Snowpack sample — Buffalo Mountain, Silverthorne, Colorado, USA (2/22/26, 2:02 PM MST)
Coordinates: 39.622, -106.113
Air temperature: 33 °F
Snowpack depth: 63 cm
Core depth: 10 cm
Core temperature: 30.2 °F
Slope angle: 11°, slope face: 116°
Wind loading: low
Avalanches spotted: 0
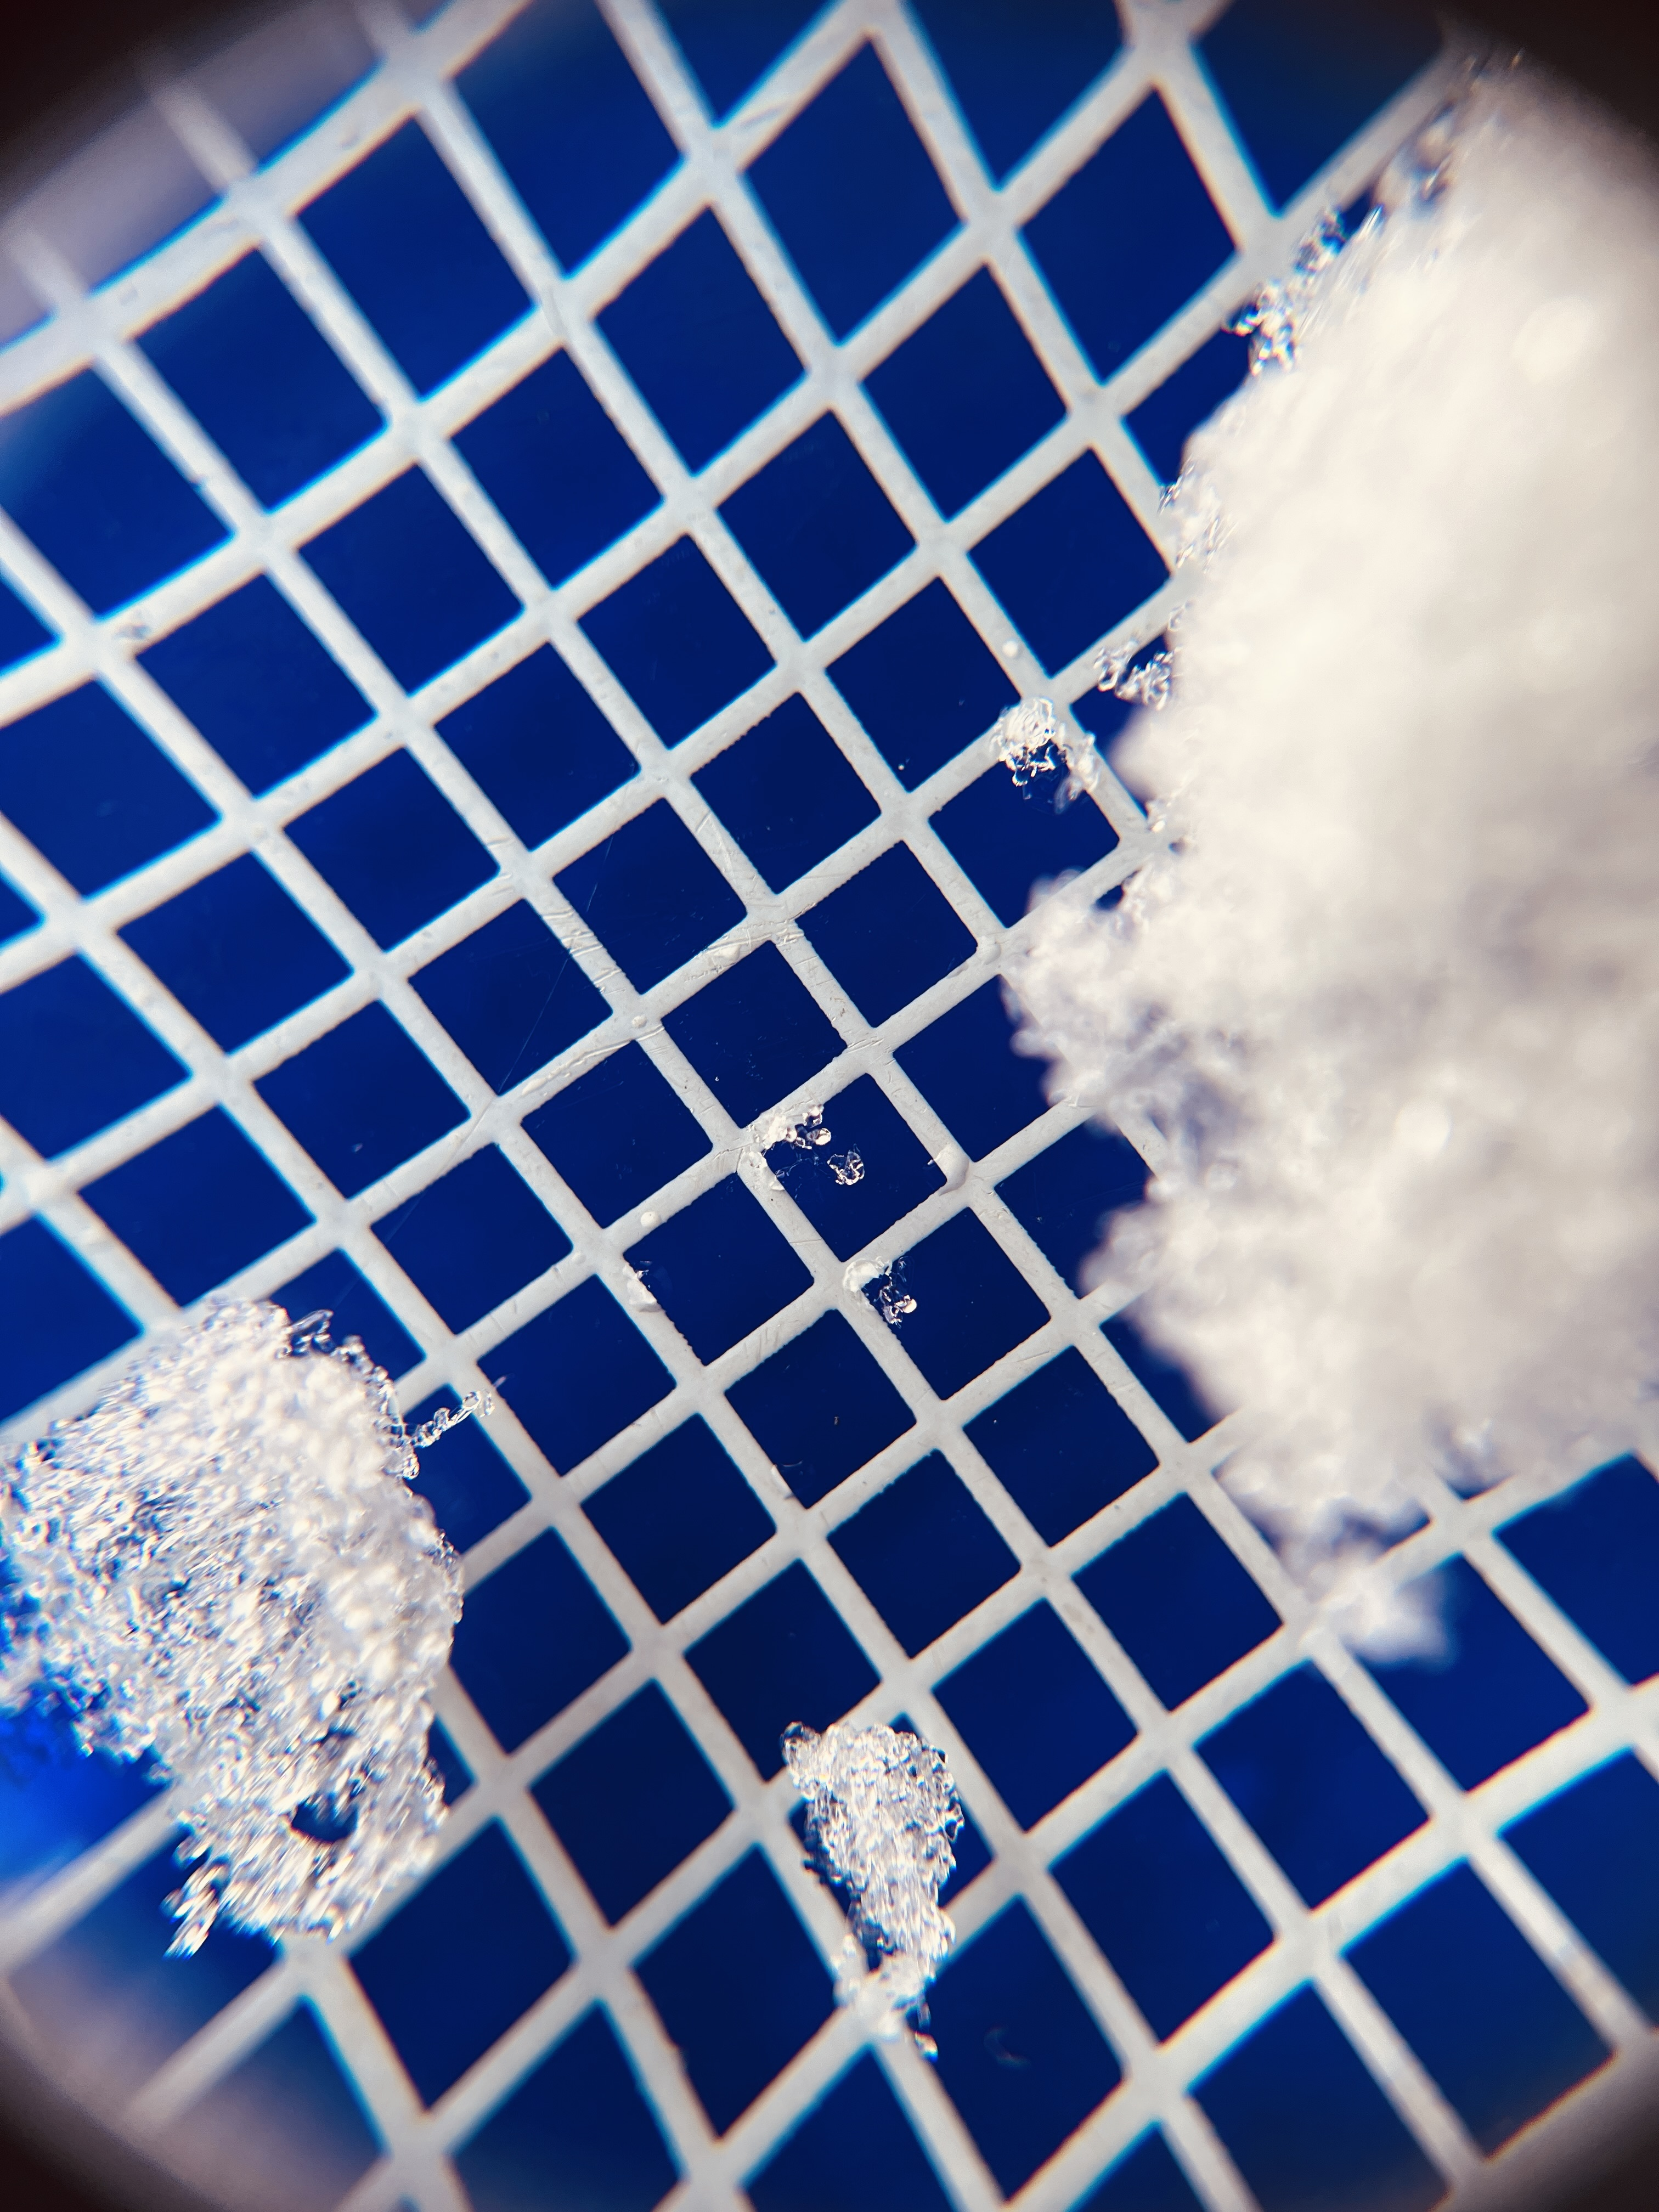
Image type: magnified_profile
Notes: In a firebreak similar to site 1, minimal wind loading with no spotted avalanches (not many faces in view though)